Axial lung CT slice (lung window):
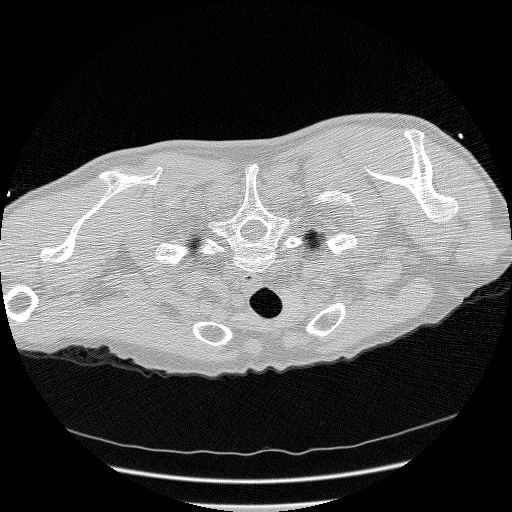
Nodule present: no